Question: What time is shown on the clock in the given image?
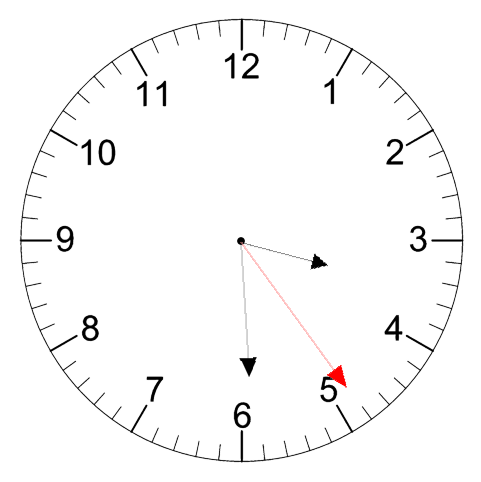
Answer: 03:29:24